Interaction volume radius: 5 \u00c5
Interaction volume height: 10 \u00c5
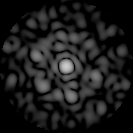
Disorder parameter: 0.8573